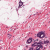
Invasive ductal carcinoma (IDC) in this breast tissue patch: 0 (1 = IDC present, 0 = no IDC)